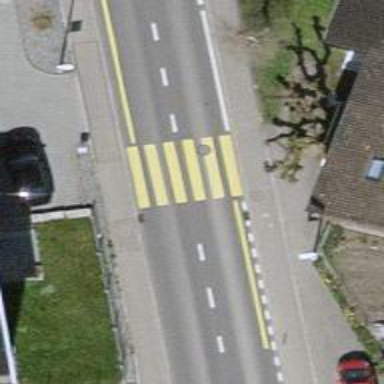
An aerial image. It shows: Uncontrolled zebra crossing with zebra markings.